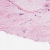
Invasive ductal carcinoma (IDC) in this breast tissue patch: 0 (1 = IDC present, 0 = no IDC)